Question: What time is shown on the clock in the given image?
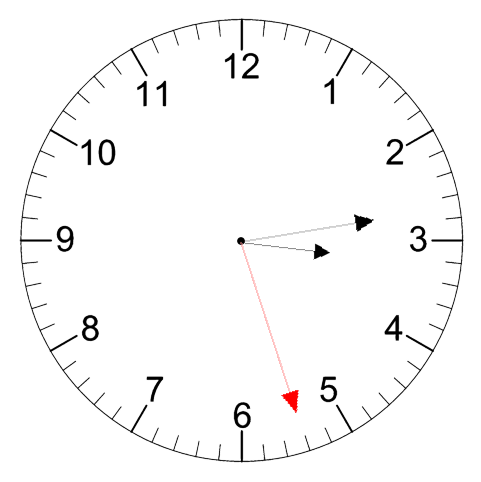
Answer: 03:13:27